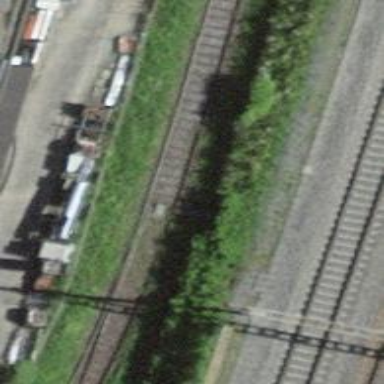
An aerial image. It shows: Railway switch.